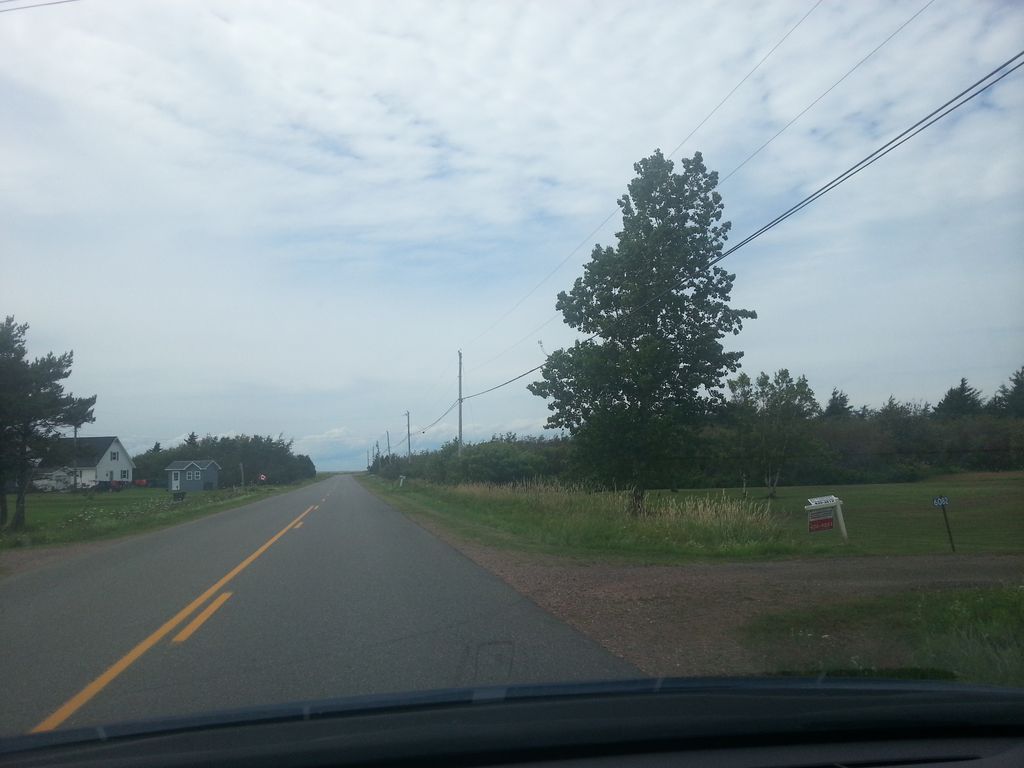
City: charlottetown